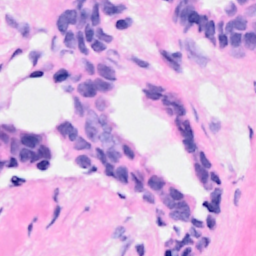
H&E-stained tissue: Breast